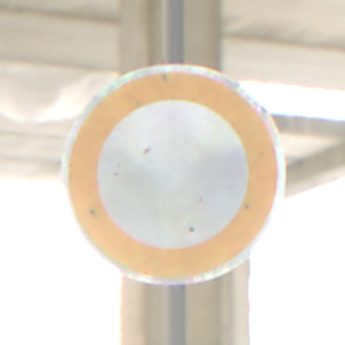
Verkehrszeichen: VerbotFahrzeugeAllerArt
Umgebung: Roofed, Suburban
Tageszeit: MorningAfternoon
Wetter: PartlyCloudy
Licht: Natural
Jahreszeit: Winter
Kontrast: LowContrast